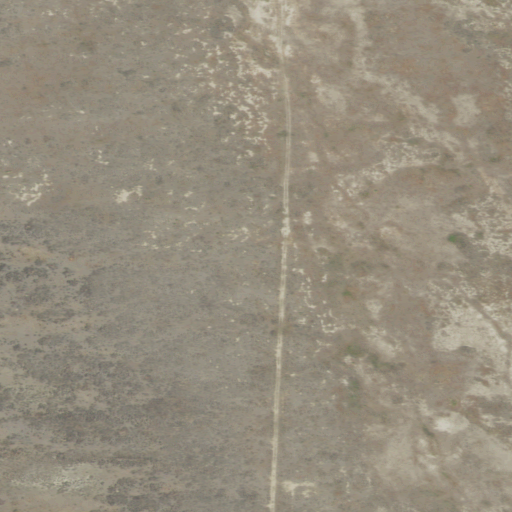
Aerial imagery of depression(s) in Montana named Devils Basin containing grassland and shrub